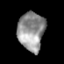
Tissue: prostate
Cell type: Epithelial cells
Senescence score: 0.3087
Nuclear area (px): 997
Mean DAPI intensity: 147.479